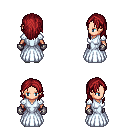
a pixel art fantasy rpg character, female body template, human, light skin, underdress, red pants, brunette long hairstyle, metal gloves, white slippers, four views (front, back, left, right), 2x2 character sprite sheet, small pixel art, hard edges, no anti-aliasing